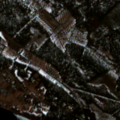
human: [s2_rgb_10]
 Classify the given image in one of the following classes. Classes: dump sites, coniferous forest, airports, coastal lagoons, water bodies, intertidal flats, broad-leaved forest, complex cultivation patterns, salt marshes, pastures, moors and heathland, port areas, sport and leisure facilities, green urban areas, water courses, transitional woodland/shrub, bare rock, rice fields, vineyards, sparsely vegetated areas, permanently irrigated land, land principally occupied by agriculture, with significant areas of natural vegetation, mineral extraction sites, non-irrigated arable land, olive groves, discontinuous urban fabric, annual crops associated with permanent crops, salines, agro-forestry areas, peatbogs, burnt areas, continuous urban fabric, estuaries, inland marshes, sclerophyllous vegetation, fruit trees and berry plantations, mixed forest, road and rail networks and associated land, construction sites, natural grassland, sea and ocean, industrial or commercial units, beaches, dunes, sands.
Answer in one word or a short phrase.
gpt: land principally occupied by agriculture, with significant areas of natural vegetation, coniferous forest, mixed forest, transitional woodland/shrub, water bodies